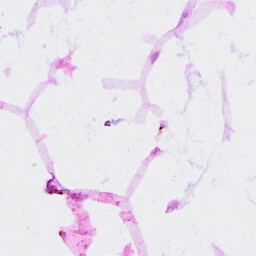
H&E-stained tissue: Breast